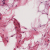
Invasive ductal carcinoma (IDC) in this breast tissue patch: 0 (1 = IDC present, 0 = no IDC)